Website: lowes
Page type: customer-info-address
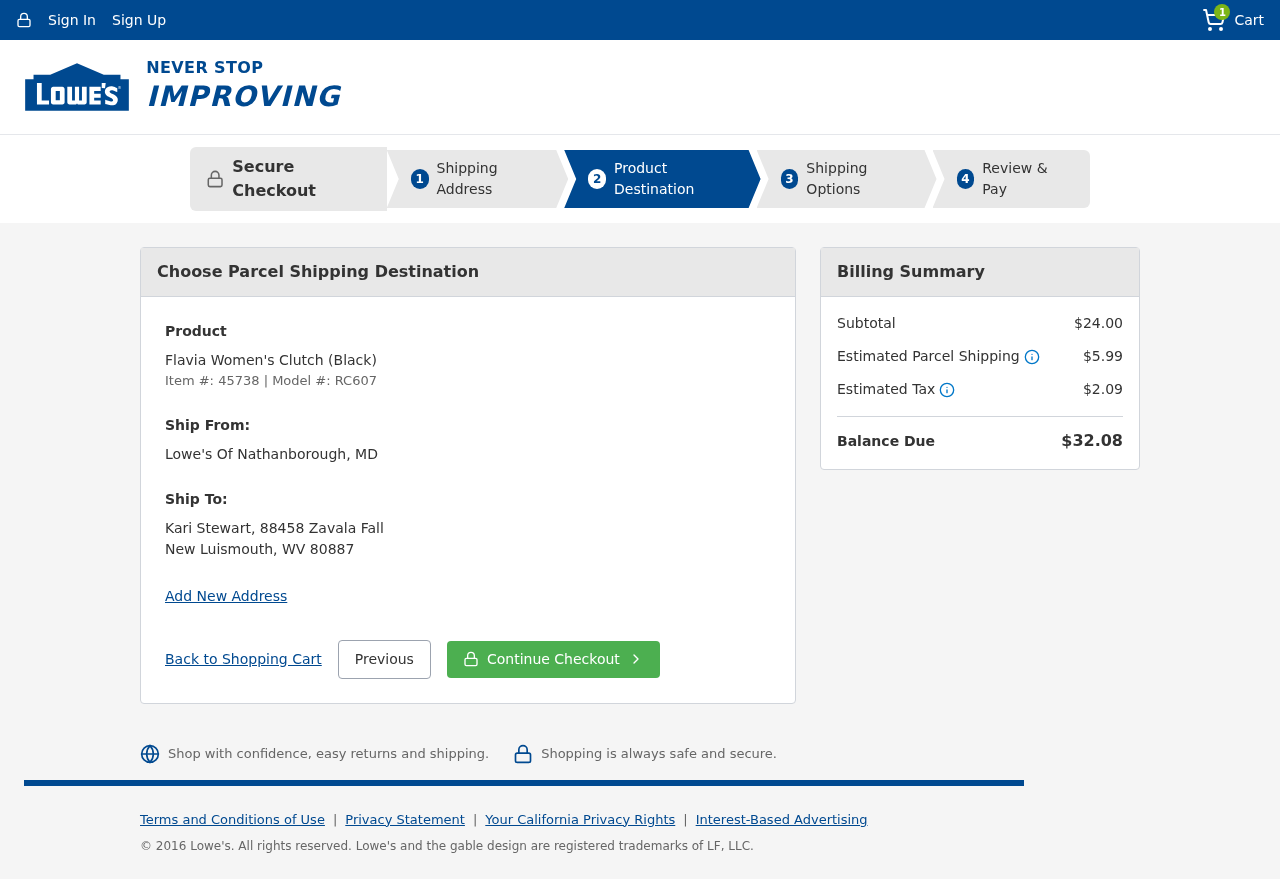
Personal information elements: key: PII_FULLNAME
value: Kari Stewart
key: PII_STREET
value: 88458 Zavala Fall
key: PII_CITY_STATE2
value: Nathanborough, MD
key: PII_CITY_STATE_ZIP
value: New Luismouth, WV 80887
Product elements: key: PRODUCT1_NAME
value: Flavia Women's Clutch (Black)
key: PRODUCT1_ITEM_NUMBER
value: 45738
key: PRODUCT1_MODEL_NUMBER
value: RC607
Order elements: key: ORDER_NUM_ITEMS
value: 1
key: ORDER_SUBTOTAL
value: $24.00
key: ORDER_SHIPPING_COST
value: $5.99
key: ORDER_TAX
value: $2.09
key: ORDER_TOTAL
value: $32.08